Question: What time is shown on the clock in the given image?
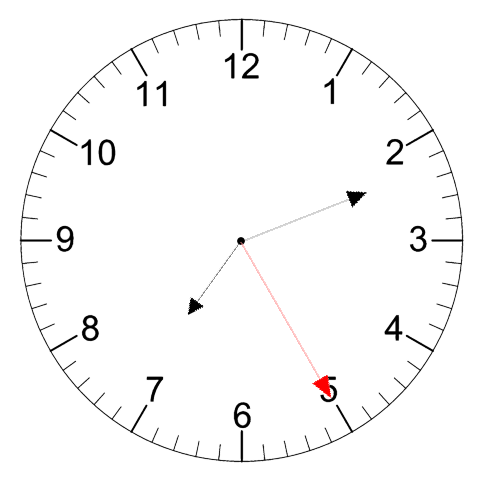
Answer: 07:11:25